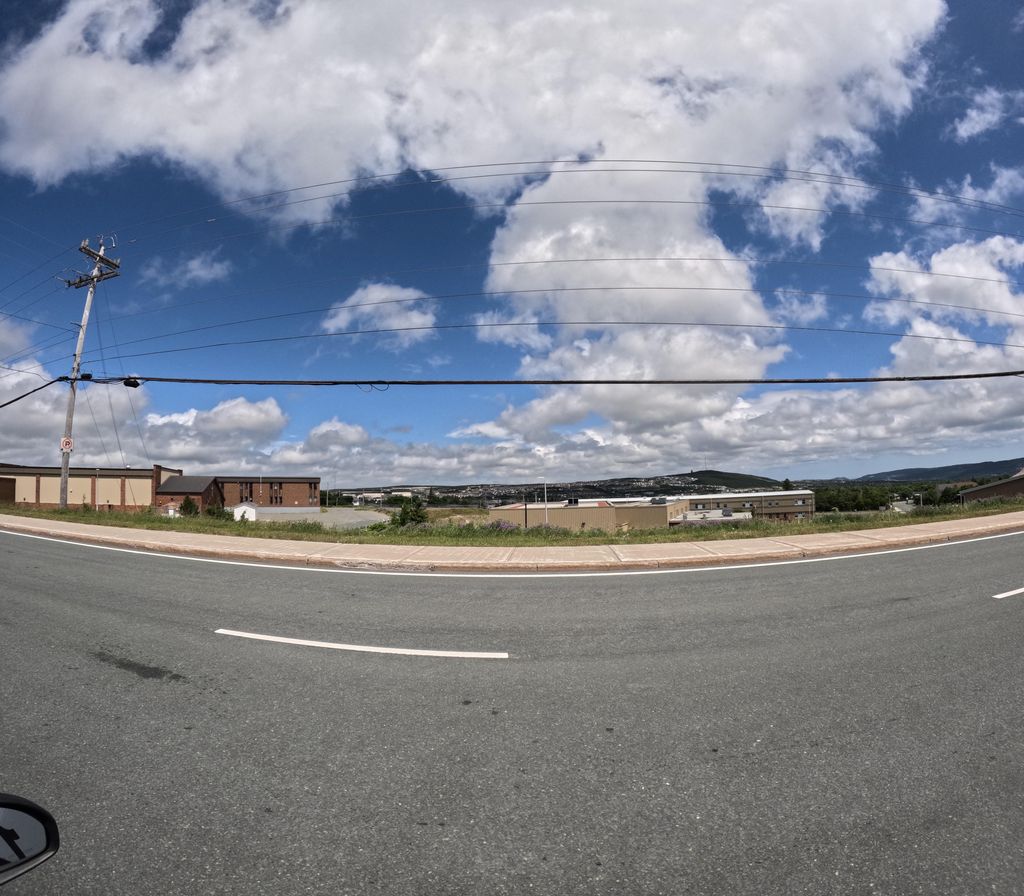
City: st_johns